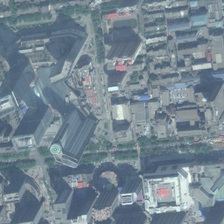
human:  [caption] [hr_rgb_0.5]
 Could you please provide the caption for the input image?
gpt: many buildings and some green trees are in a commercial area .

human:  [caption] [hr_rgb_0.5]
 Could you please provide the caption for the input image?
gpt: many buildings and some green trees are in a commercial area .

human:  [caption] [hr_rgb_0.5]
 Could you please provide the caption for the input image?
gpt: many buildings and some green trees are in a commercial area .

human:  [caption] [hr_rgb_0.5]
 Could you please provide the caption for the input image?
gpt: many buildings and some green trees are in a commercial area .

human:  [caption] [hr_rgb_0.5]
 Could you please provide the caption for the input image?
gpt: many buildings and some green trees are in a commercial area .